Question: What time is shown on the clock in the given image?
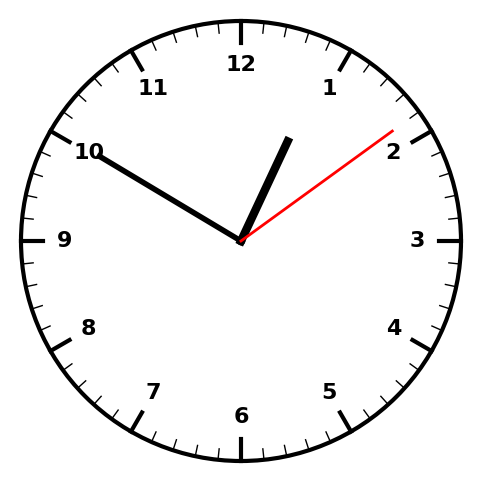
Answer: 12:50:09